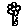
Label: flower